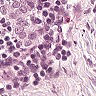
Metastatic tissue present: yes